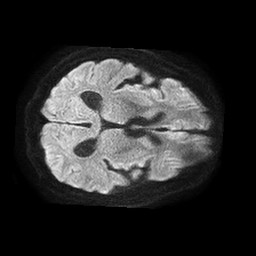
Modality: TRACE
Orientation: axial
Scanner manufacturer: philips
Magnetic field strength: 1.5 T
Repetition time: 4.6 s
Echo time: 0.08517 s